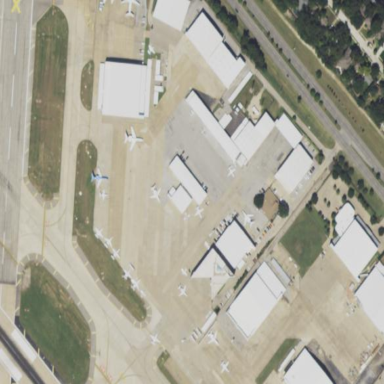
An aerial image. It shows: Apron at the airport.